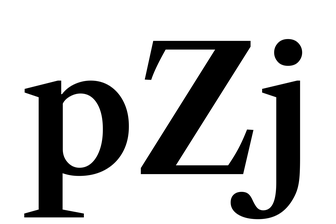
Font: LibreCaslonText_SemiBold